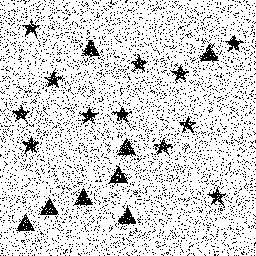
Squares: 0
Triangles: 8
Stars: 12
Total shapes: 20